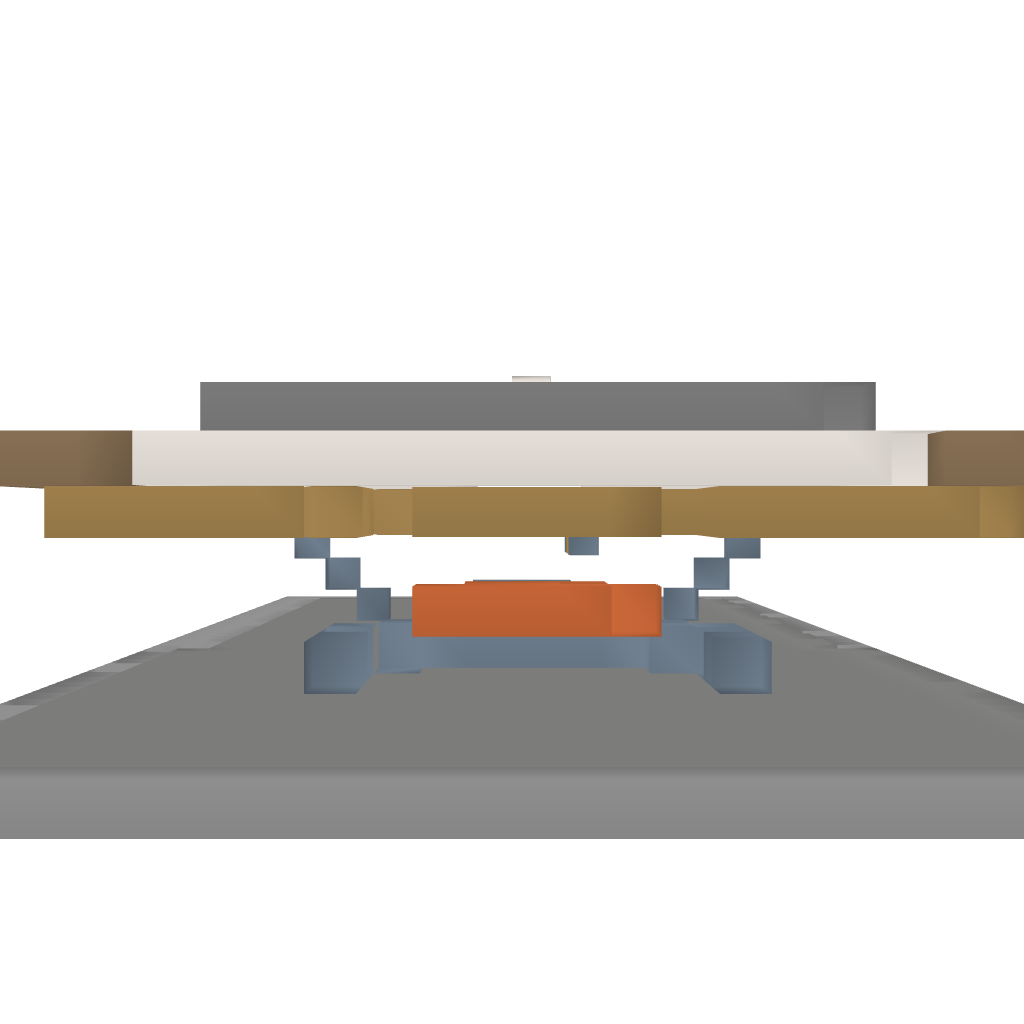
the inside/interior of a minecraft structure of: Mini Mansion